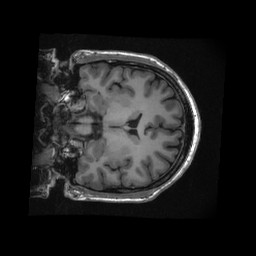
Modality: T1w
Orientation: coronal
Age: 29
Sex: male
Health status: healthy
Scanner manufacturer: ge
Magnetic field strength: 3 T
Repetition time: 0.00842 s
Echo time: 0.003092 s